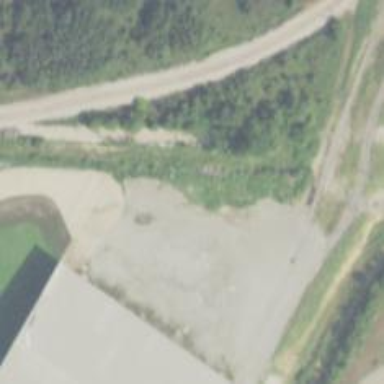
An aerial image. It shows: Abandoned railway.